Breast ultrasound image
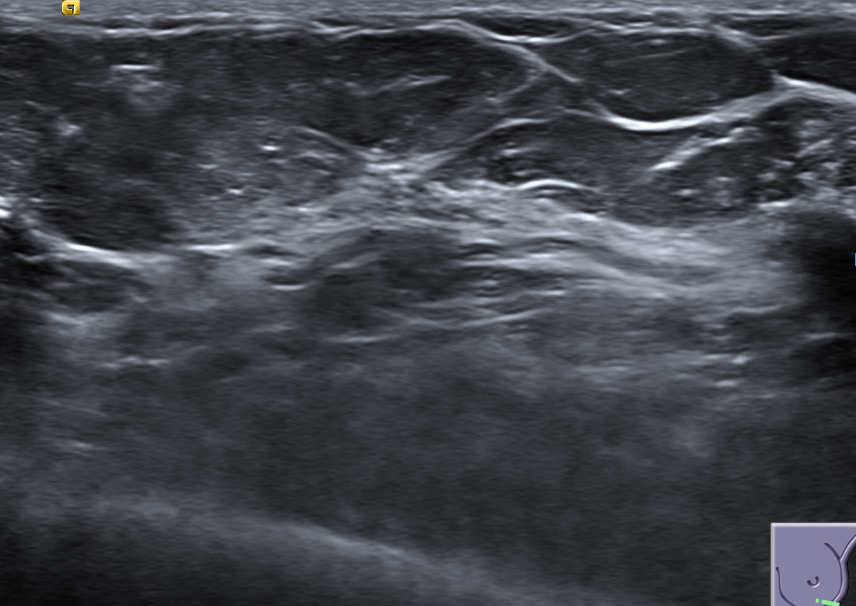
Diagnosis: normal